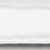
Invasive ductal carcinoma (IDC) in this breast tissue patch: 0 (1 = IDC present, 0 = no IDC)